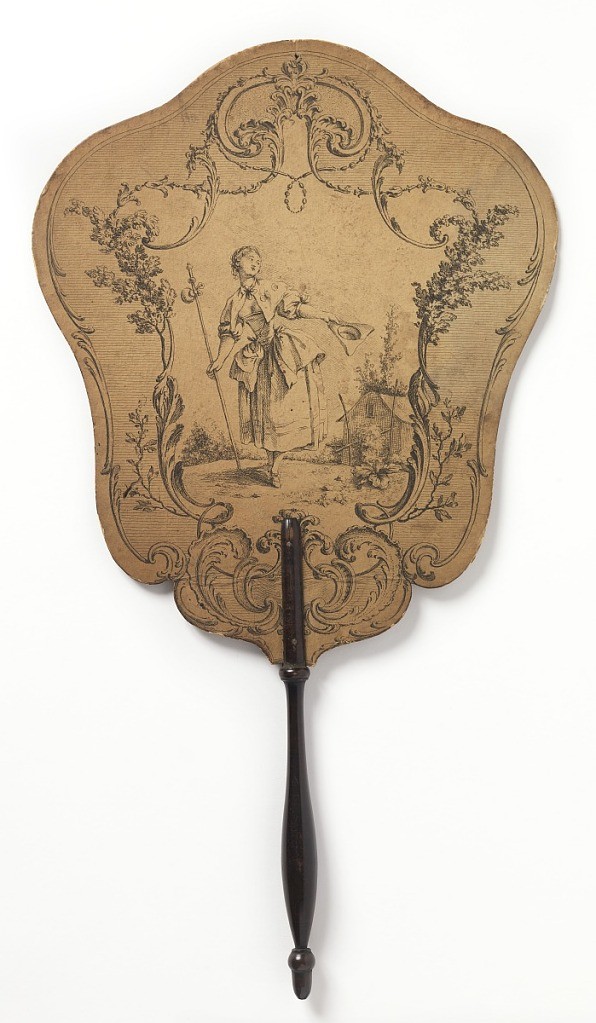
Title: Handscreen
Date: mid- 18th century
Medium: Engraved paper leaf, turned wood handle
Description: Handscreen with engraved design on paper board. Obverse: a scrolling cartouche with shepherdess doffing a tricorn hat. Reverse: scrolling cartouche with a pile of clothing and possessions in a landscape. Turned wood handle.